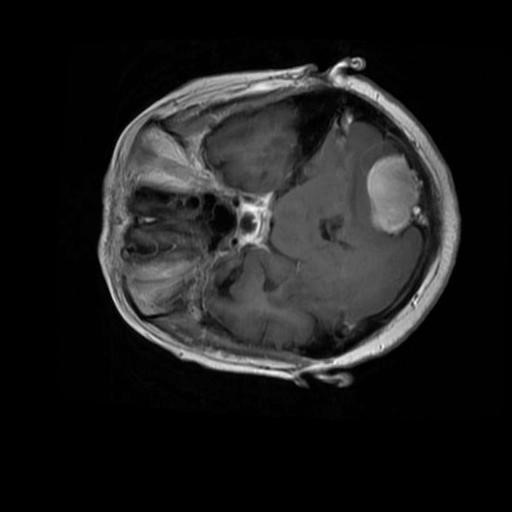
Label: brain_menin